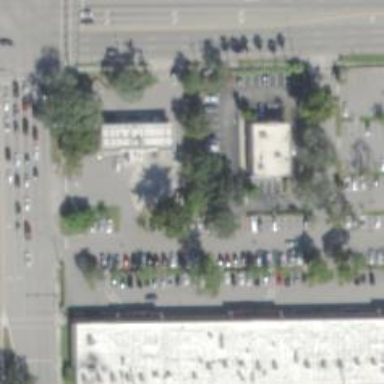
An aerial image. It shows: Convenience shop.